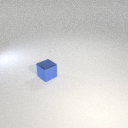
small blue metal cube